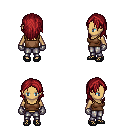
a pixel art fantasy rpg character, female body template, human, tanned skin, brown pirate shirt, metal pants, brunette long hairstyle, metal gloves, ghillies, four views (front, back, left, right), 2x2 character sprite sheet, small pixel art, hard edges, no anti-aliasing